Question: I'm trying to count given data points inside each ring of ellipse:

The problem is that I have a function to check that:
so for each ellipse, to make sure whether a point is in it, three inputs have to be calculated:
'''
def get_focal_point(r1,r2,center_x):
# f = square root of r1-squared - r2-squared
focal_dist = sqrt((r1**2) - (r2**2))
f1_x = center_x - focal_dist
f2_x = center_x + focal_dist
return f1_x, f2_x
def get_distance(f1,f2,center_y,t_x,t_y):
d1 = sqrt(((f1-t_x)**2) + ((center_y - t_y)**2))
d2 = sqrt(((f2-t_x)**2) + ((center_y - t_y)**2))
return d1,d2
def in_ellipse(major_ax,d1,d2):
if (d1+d2) <= 2*major_ax:
return True
else:
return False
'''
Right now I'm checking whether or not it's in an ellipse by:
'''
for i in range(len(data.latitude)):
t_x = data.latitude[i]
t_y = data.longitude[i]
d1,d2 = get_distance(f1,f2,center_y,t_x,t_y)
d1_array.append(d1)
d2_array.append(d2)
if in_ellipse(major_ax,d1,d2) == True:
core_count += 1
# if the point is not in core ellipse
# check the next ring up
else:
for i in range(loop):
.....
'''
But I would then have to calculate each pairs of focal points of the outside loops..
is there any more efficient and or clever way to do this?
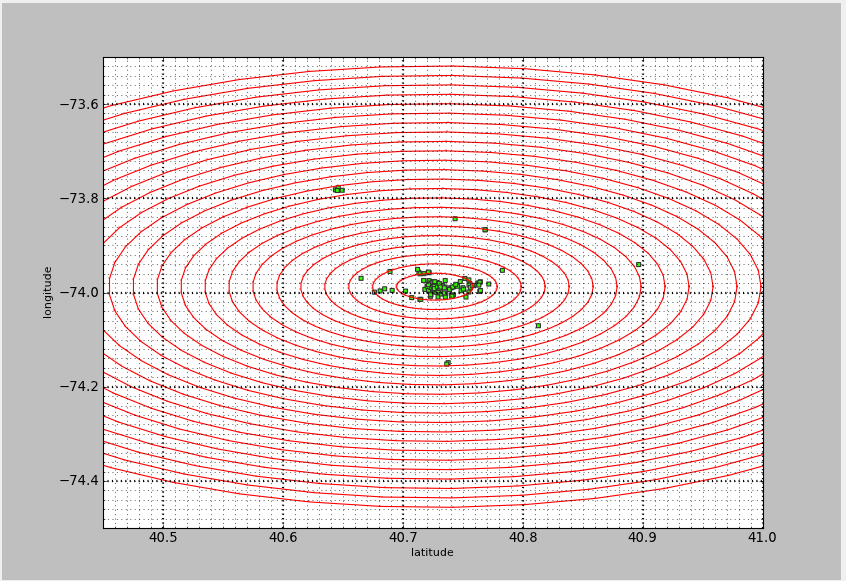
Answer: This may be something similar to what you are doing. I'm just looking to see if
f(x,y) = x^2/r1^2 + y^2/r2^2 = 1.
When f(x,y) is larger than 1, the point x,y is outside the ellipse. When it is smaller, then it is inside the ellipse. I loop through each ellipse to find the one when f(x,y) is smaller than 1.
The code also does not take into account an ellipse that is centered off the origin. It's a small change to include this feature.
'''
import matplotlib.pyplot as plt
import matplotlib.patches as patches
import numpy as np
def inWhichEllipse(x,y,rads):
'''
With a list of (r1,r2) pairs, rads, return the index of the pair in which
the point x,y resides. Return None as the index if it is outside all
Ellipses.
'''
xx = x*x
yy = y*y
count = 0
ithEllipse =0
while True:
rx,ry = rads[count]
ellips = xx/(rx*rx)+yy/(ry*ry)
if ellips < 1:
ithEllipse = count
break
count+=1
if count >= len(rads):
ithEllipse = None
break
return ithEllipse
rads = zip(np.arange(.5,10,.5),np.arange(.125,2.5,.25))
fig = plt.figure()
ax = fig.add_subplot(111)
ax.set_xlim(-15,15)
ax.set_ylim(-15,15)
# plot Ellipses
for rx,ry in rads:
ellipse = patches.Ellipse((0,0),rx*2,ry*2,fc='none',ec='red')
ax.add_patch(ellipse)
x=3.0
y=1.0
idx = inWhichEllipse(x,y,rads)
rx,ry = rads[idx]
ellipse = patches.Ellipse((0,0),rx*2,ry*2,fc='none',ec='blue')
ax.add_patch(ellipse)
if idx != None:
circle = patches.Circle((x,y),.1)
ax.add_patch(circle)
plt.show()
'''
This code produces the following figure:

Keep in mind, this is just a starting point. For one thing, you can change 'inWhichEllipse' to accept a list of the square of r1 and r2, ie (r1*r1,r2*r2) pairs, and that would cut the computation down even more.